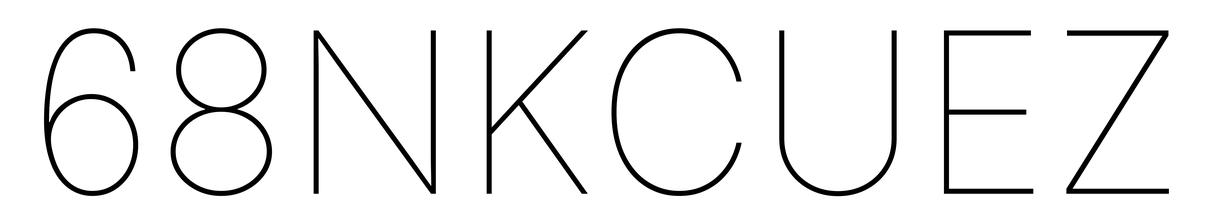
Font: Inter_Thin